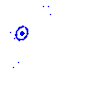
Particle: pion